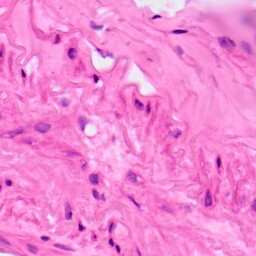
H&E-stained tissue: Lung